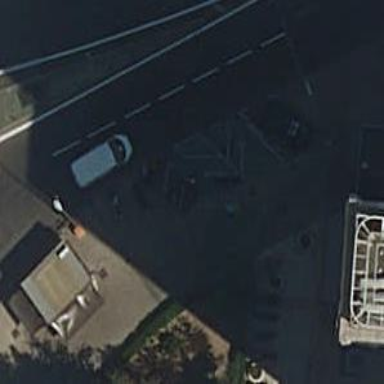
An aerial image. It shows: Motorcycle parking area.